Question: I have a simple GridView. The following is the XML
'''
<LinearLayout
android:id="@+id/calendar_view"
android:layout_width="match_parent"
android:layout_height="wrap_content"
android:layout_marginLeft="@dimen/activity_horizontal_margin"
android:layout_marginRight="@dimen/activity_horizontal_margin"
android:orientation="vertical" >
<GridView
android:id="@+id/grid_view"
android:layout_width="wrap_content"
android:layout_height="wrap_content"
android:numColumns="7"
android:verticalSpacing="2dp"
android:rotationY="180" >
</GridView>
</LinearLayout>
'''
I create a TextView and insert it as an item in the gridview. Basically the idea is to create a customized calendar.
In the adaptor I have
'''
@Override
public View getView(int position, View convertView, ViewGroup parent) {
TextView textView = new TextView(mContext);
textView.setText(days.get(position).toString());
textView.setRotationY(180);
textView.setGravity(Gravity.CENTER);
textView.setBackground(mContext.getResources().getDrawable(R.drawable.grey_box));
int x = mContext.getResources().getDimensionPixelSize(R.dimen.calendar_slot);
textView.setLayoutParams(new GridView.LayoutParams(x, x));
return textView;
}
'''
R.dimen.calendar_slot equals to 30dp.
What I fail to understand is , given the above why does my gridview appear like below ? . I need the columns to be merged together. But they have spaces between them.
Can anyone aid ?

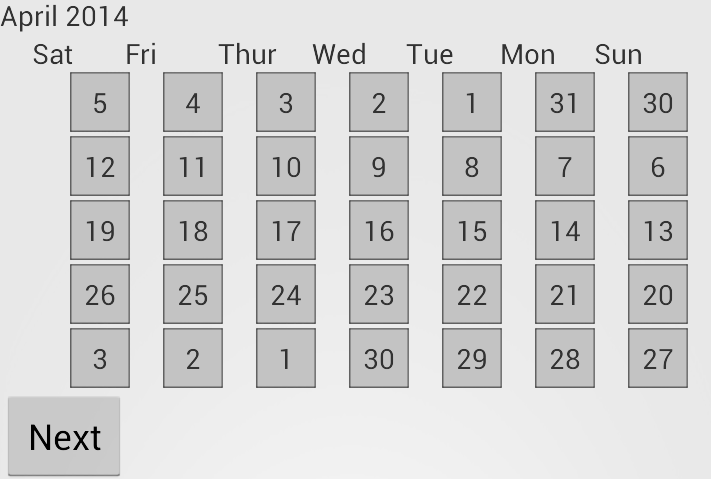
Answer: The reason why there is a lot of space between the columns of gridview is that the textview in your layout is not occupying the complete column space provided by the grid view
To avoid this problem , you have to calculate the device's screen width and height and divide it by number of columns and rows respectively. This will give you the exact width and height you needed for your single textview.Set this as the dimensions of your text view. You will get equal space between your rows and columns
The code will be as follows
'''
DisplayMetrics displayMetrics=getResources().getDisplayMetrics();
screen_width=displayMetrics.widthPixels; //width of the device screen
screen_height=displayMetrics.heightPixels; //height of device screen
int view_width=screen_width/columns; //width for text view
int view_height=screen_height/rows; //height for text view
textview.getgetLayoutParams().width=view_width;
textview.getgetLayoutParams().height=view_height;
'''